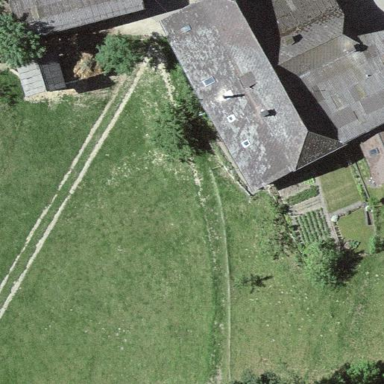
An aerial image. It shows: Farm building.